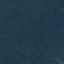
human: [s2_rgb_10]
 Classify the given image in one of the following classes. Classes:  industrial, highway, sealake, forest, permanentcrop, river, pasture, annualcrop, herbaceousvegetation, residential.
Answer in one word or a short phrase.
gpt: Forest